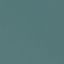
Land use / land cover class: SeaLake